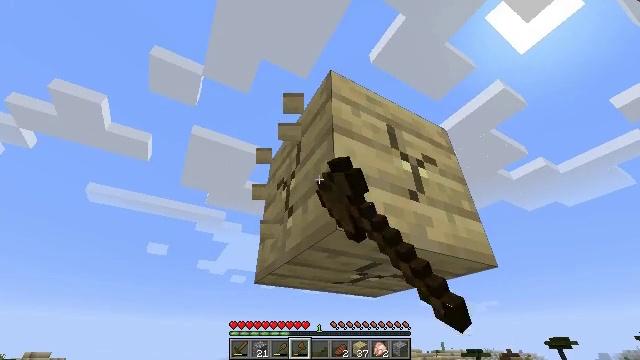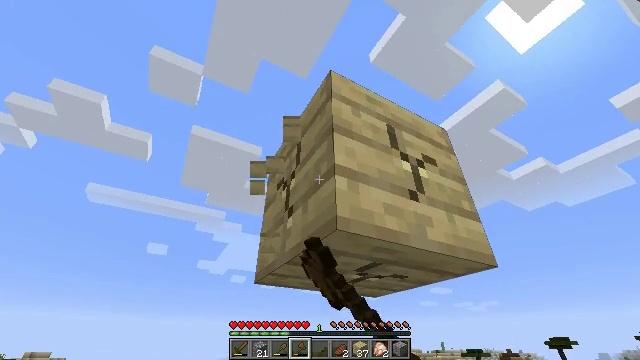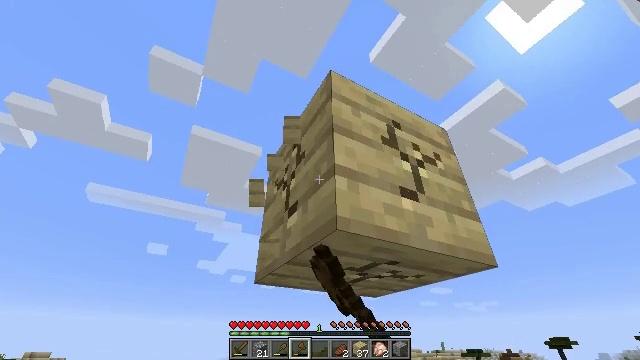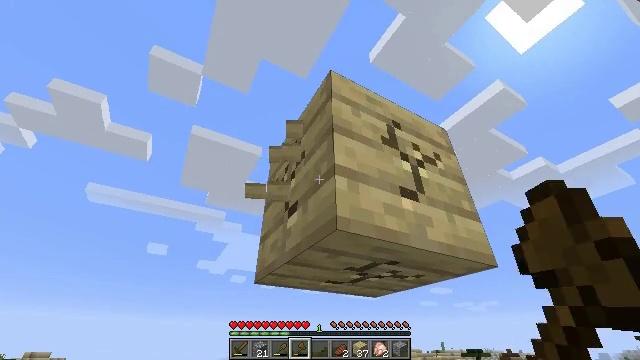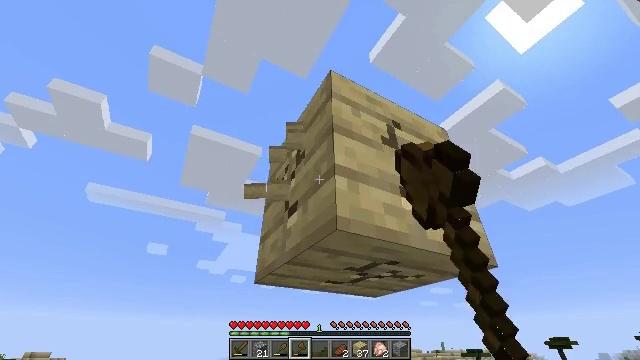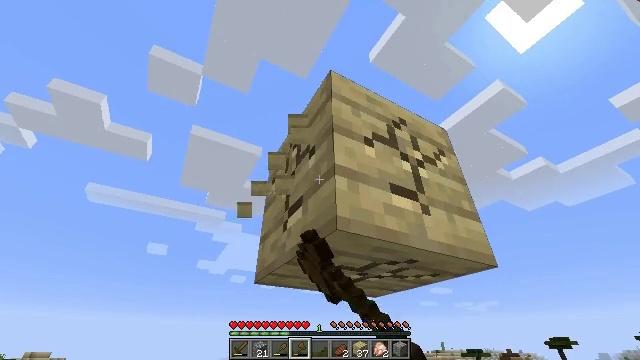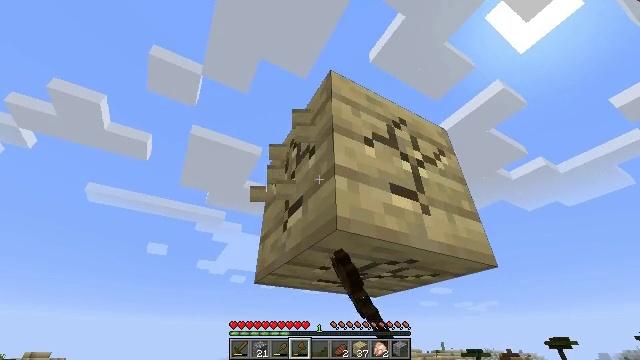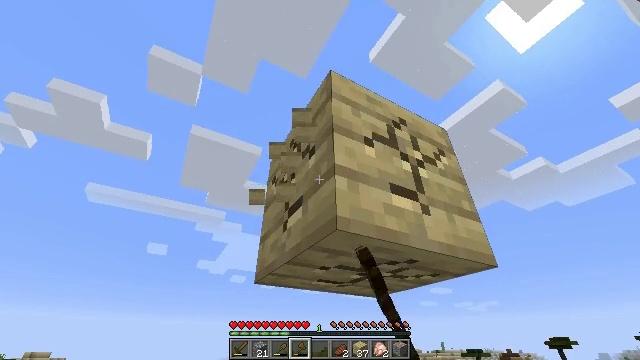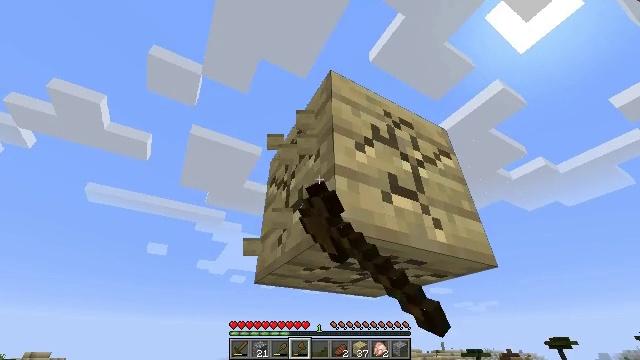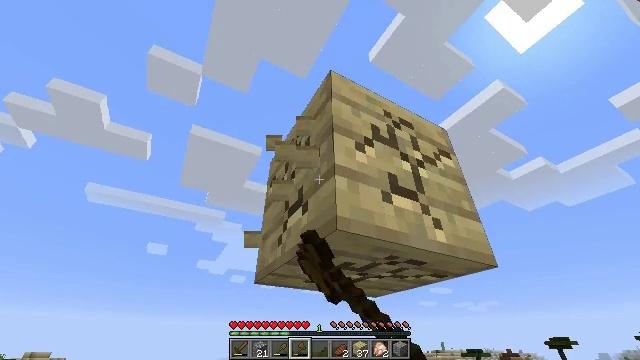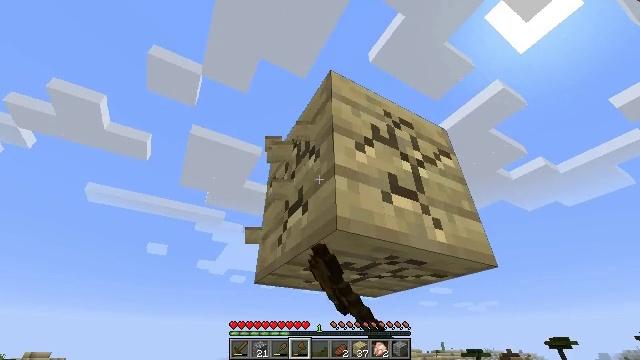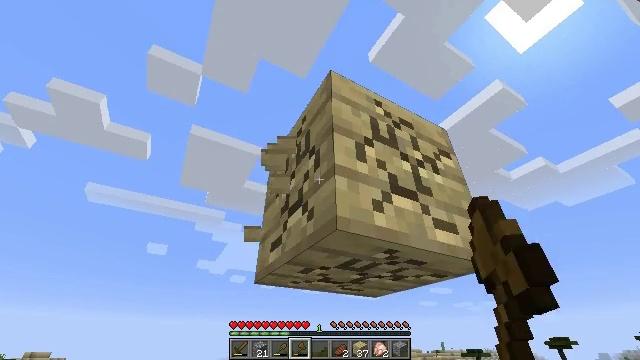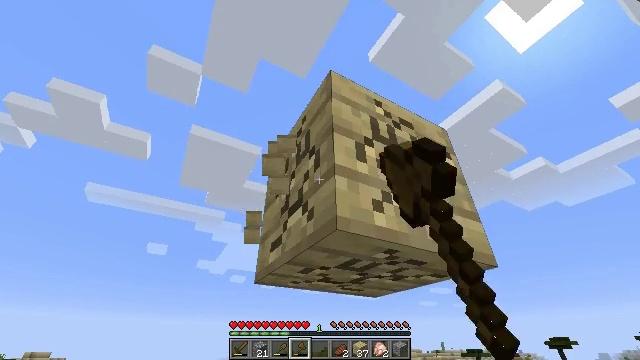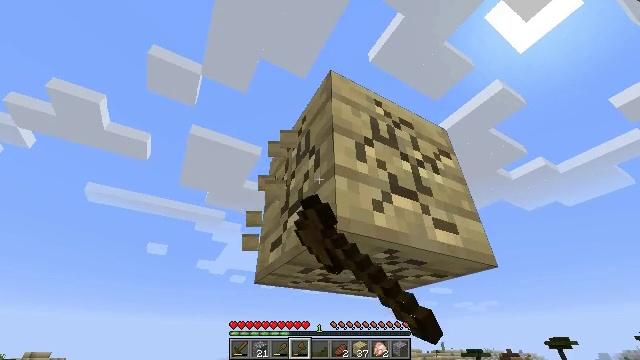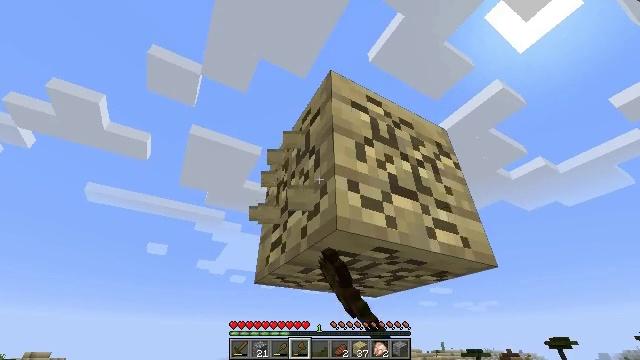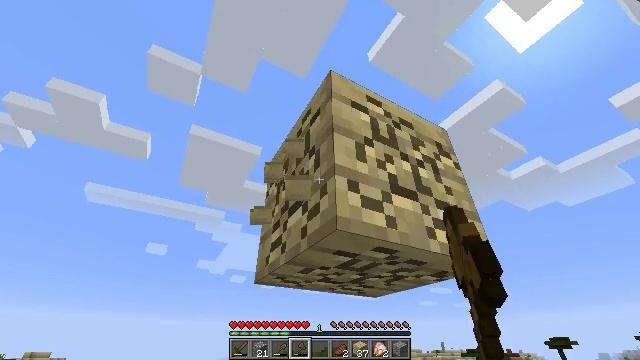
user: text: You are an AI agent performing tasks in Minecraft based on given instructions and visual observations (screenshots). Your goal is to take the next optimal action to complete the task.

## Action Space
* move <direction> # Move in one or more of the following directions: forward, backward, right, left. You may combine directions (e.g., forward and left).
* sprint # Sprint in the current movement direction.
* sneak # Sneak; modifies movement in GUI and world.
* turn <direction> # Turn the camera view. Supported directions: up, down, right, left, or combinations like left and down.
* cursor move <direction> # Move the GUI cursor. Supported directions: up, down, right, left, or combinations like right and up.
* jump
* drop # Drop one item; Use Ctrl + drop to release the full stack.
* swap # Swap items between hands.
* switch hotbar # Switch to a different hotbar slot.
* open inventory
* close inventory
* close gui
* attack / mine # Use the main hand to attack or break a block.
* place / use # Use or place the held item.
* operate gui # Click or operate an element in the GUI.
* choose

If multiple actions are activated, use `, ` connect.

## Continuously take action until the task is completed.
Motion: motion action
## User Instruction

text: Break the existing birch planks.
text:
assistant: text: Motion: attack / mine
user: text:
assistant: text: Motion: attack / mine
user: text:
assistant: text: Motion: attack / mine
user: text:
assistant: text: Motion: attack / mine
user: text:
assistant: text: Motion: attack / mine
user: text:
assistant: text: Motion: attack / mine
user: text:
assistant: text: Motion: attack / mine
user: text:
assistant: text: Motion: attack / mine
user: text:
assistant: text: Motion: attack / mine
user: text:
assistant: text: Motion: attack / mine
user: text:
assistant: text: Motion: attack / mine
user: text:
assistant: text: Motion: attack / mine
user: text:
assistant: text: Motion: attack / mine
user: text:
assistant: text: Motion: attack / mine
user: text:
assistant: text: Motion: attack / mine
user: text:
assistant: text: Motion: attack / mine
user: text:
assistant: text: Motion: attack / mine
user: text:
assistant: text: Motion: attack / mine
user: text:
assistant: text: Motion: attack / mine
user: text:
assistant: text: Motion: attack / mine
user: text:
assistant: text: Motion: attack / mine
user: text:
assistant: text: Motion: attack / mine
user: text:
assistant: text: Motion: attack / mine
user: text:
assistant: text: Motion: attack / mine
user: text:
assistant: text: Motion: attack / mine